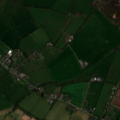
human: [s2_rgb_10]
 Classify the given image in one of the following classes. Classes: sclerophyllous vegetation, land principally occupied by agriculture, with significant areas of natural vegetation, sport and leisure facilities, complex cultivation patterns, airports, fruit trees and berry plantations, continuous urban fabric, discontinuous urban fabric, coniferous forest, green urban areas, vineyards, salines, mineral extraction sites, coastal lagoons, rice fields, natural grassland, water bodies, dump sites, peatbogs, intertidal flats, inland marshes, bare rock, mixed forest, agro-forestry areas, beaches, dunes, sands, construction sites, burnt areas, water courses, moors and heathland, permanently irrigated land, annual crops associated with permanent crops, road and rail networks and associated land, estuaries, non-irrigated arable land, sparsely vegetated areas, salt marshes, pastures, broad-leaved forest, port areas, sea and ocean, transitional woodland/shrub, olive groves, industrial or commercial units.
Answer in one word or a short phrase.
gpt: non-irrigated arable land, pastures, mixed forest, inland marshes